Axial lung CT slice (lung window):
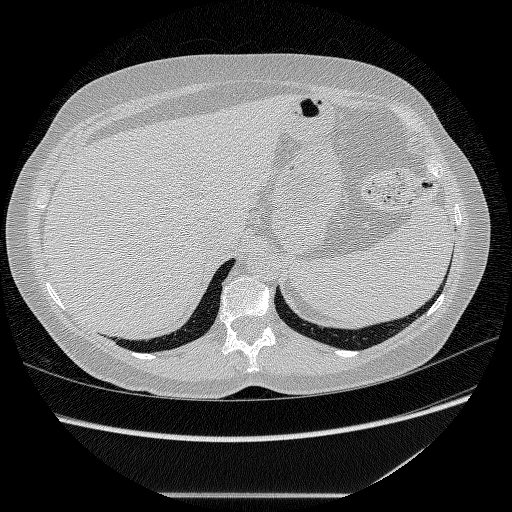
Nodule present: no